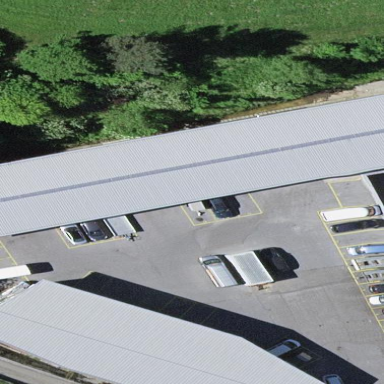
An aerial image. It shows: Building.